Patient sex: M
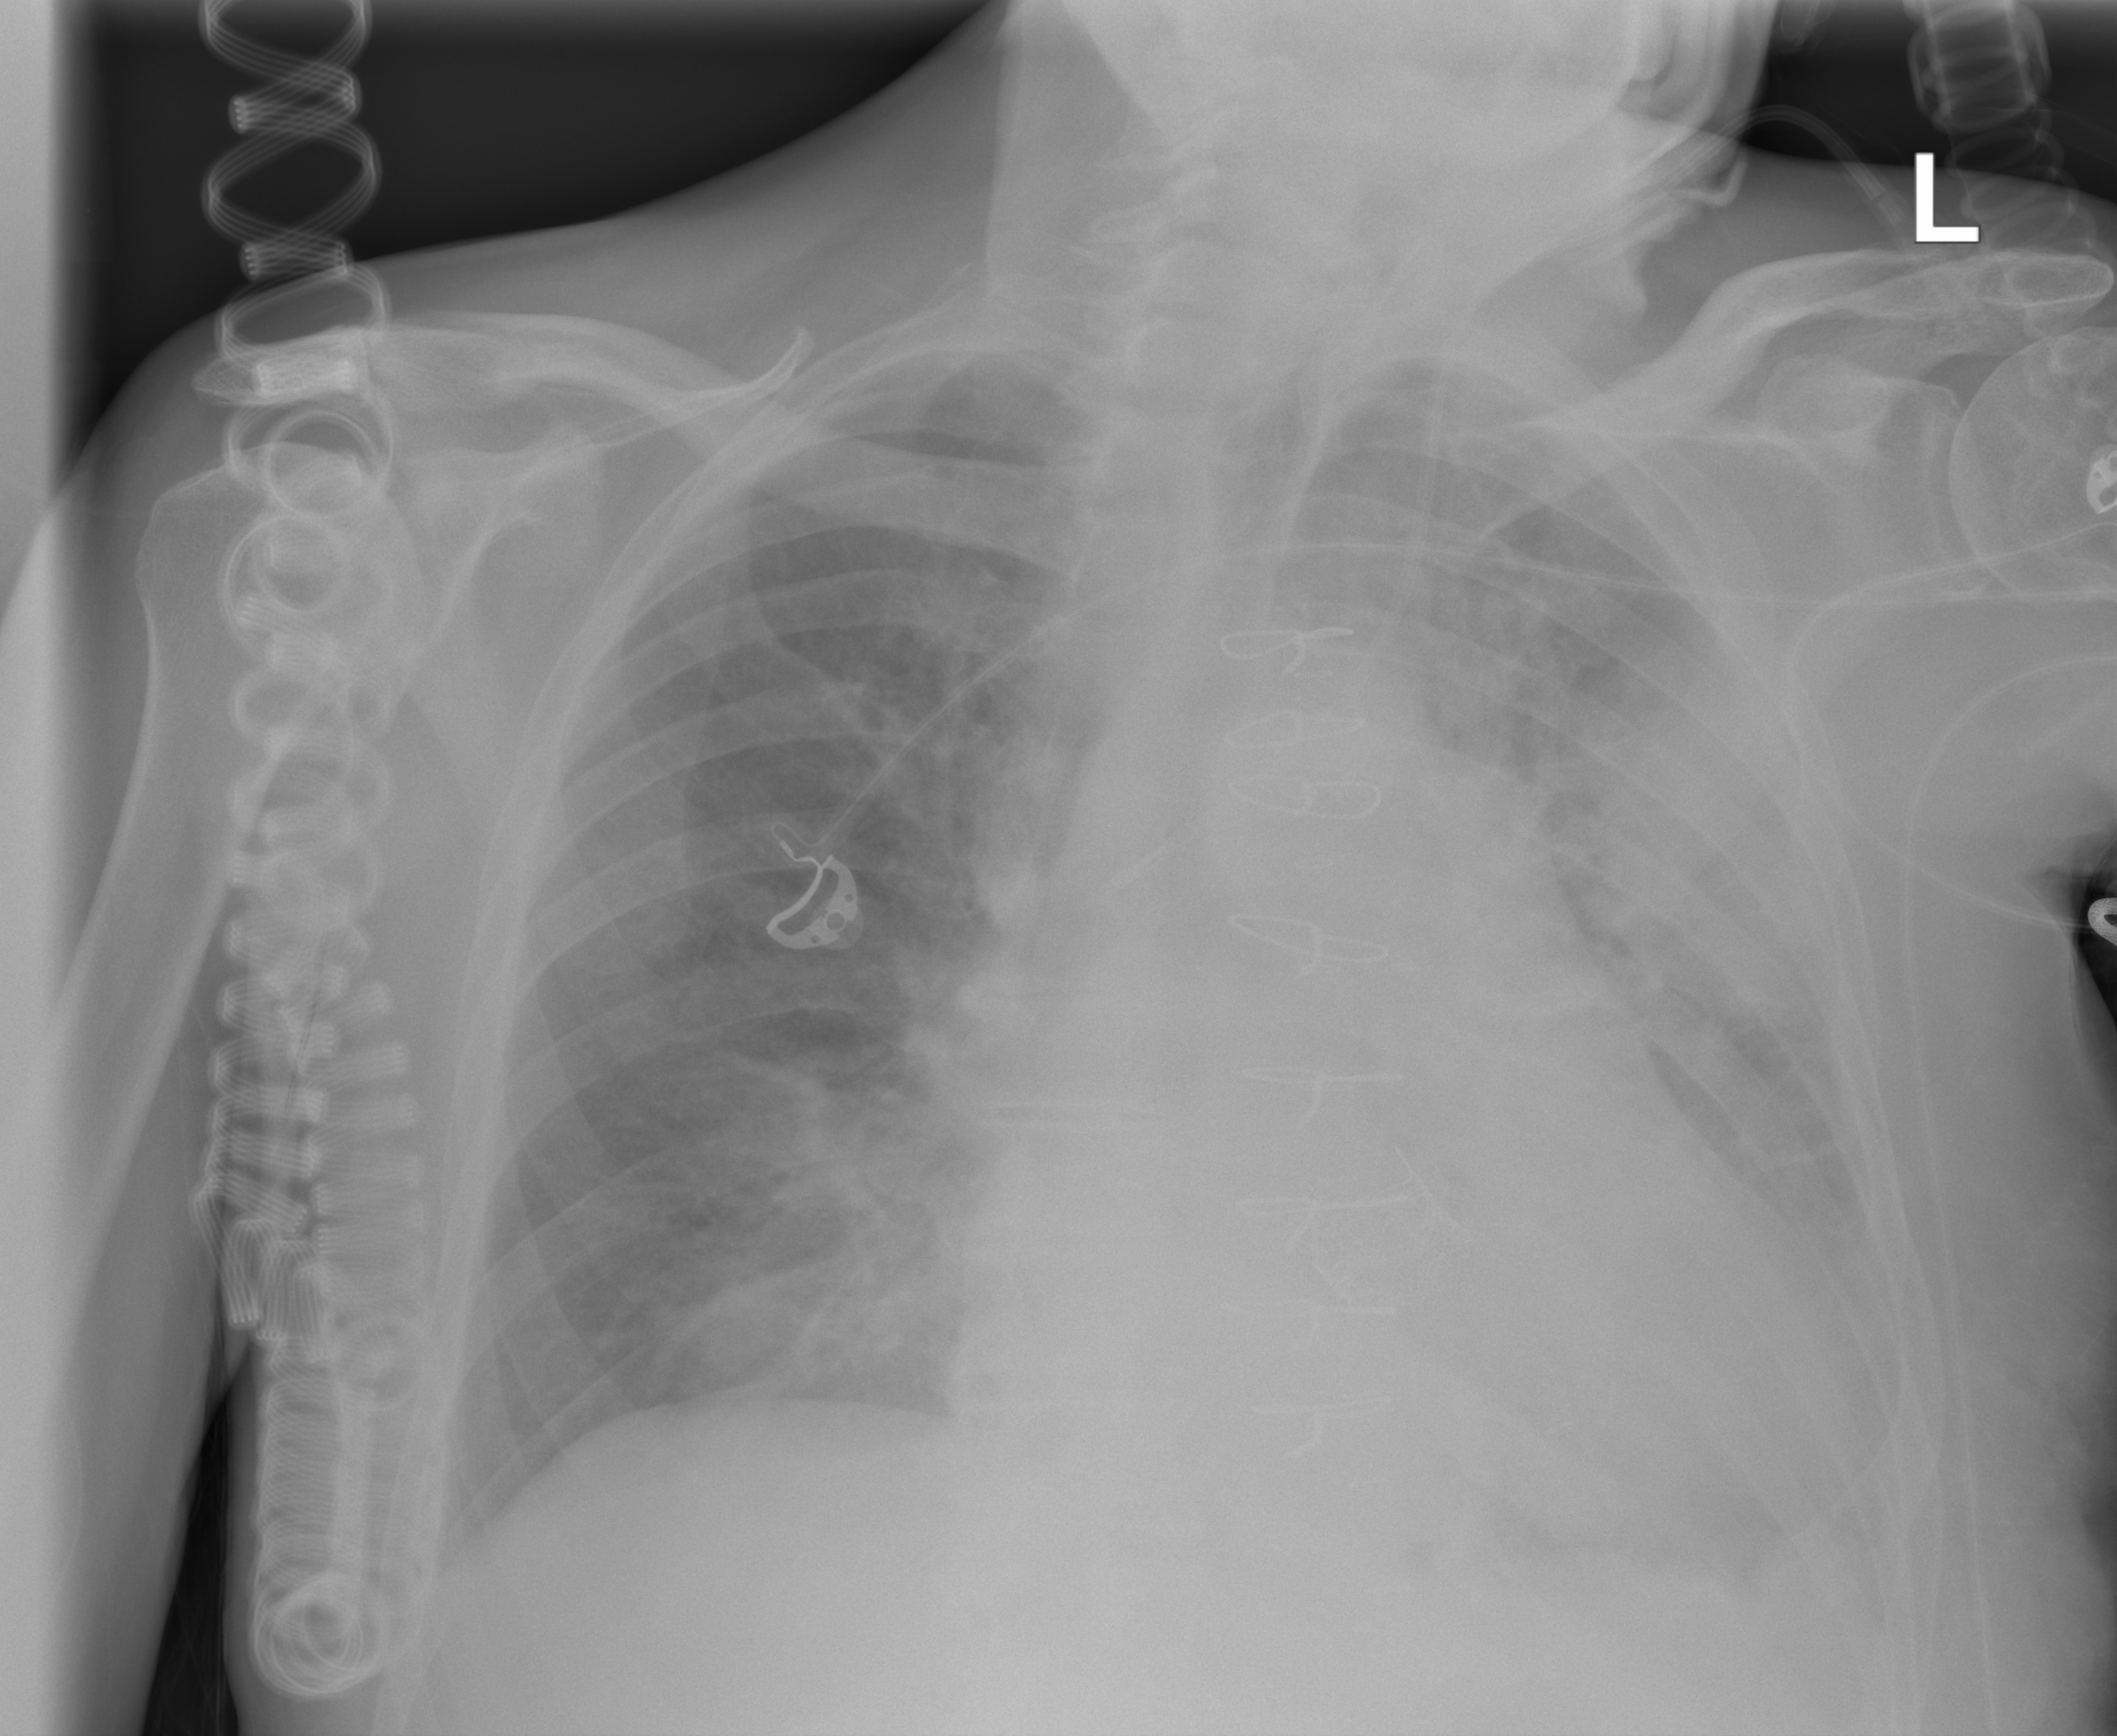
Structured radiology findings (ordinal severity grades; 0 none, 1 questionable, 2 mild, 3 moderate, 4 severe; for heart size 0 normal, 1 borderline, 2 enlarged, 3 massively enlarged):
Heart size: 2
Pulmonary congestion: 2
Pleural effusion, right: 0
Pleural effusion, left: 2
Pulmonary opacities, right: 2
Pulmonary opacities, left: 3
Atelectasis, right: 0
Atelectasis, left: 3